Field crop: maize
Growth stage: 2
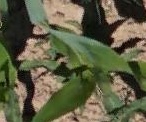
Species: maize